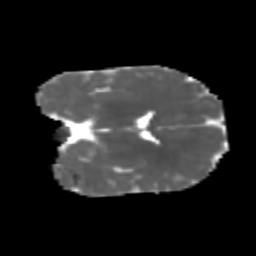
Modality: MD
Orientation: coronal
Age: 6
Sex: female
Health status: healthy